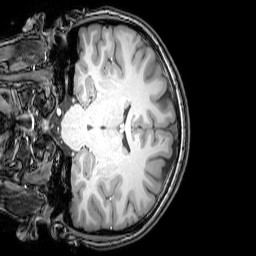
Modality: T1w
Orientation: coronal
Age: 23
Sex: female
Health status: healthy
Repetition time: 0.081 s
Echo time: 0.037 s